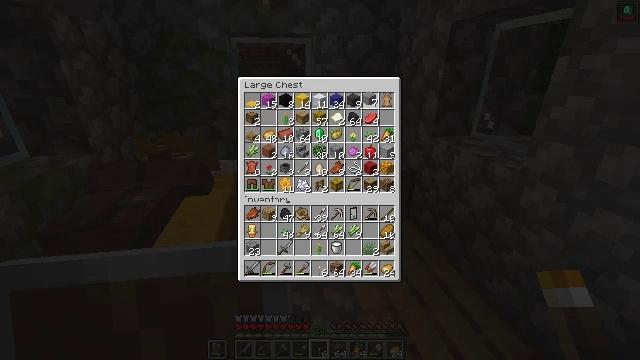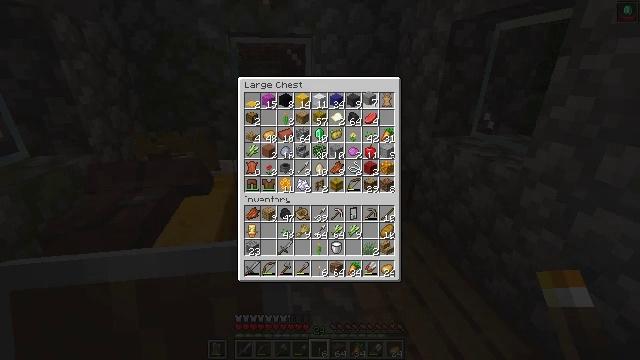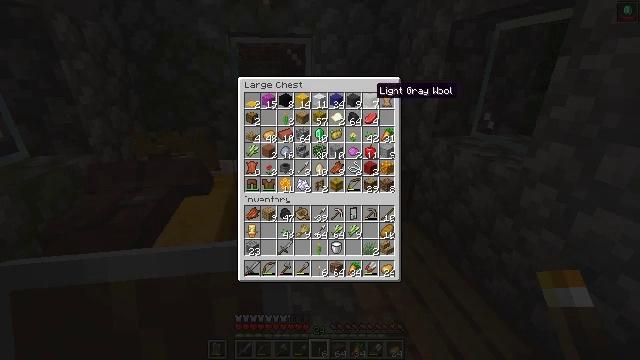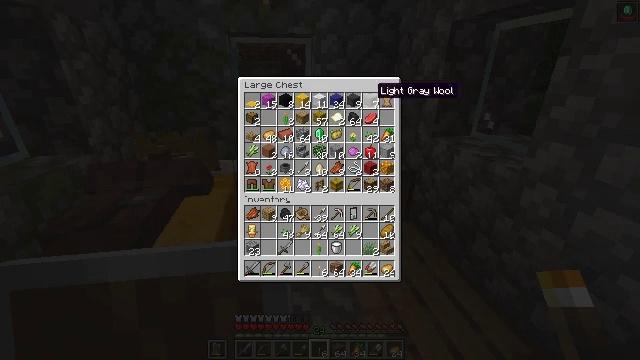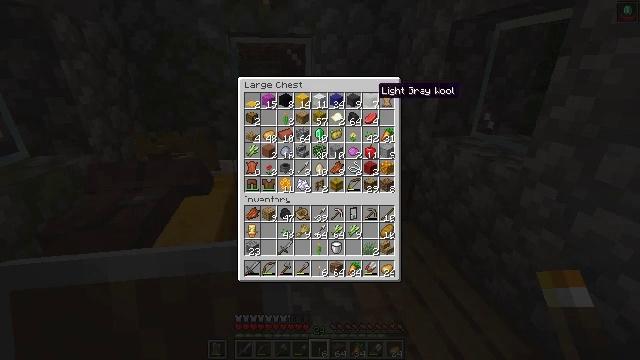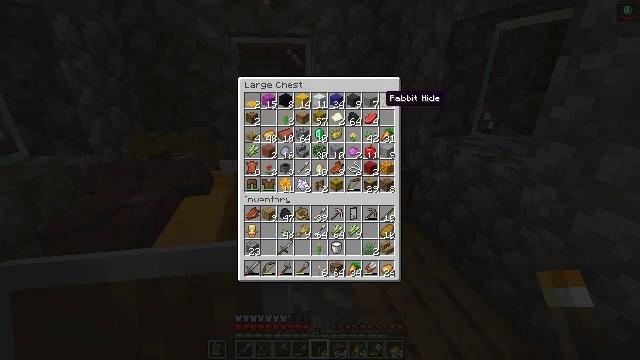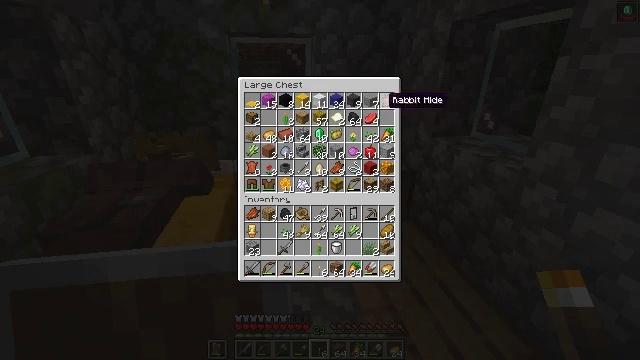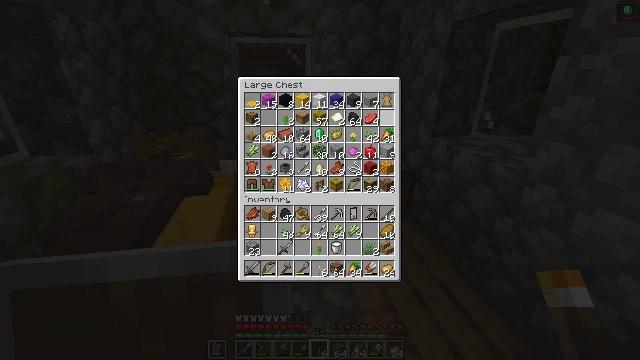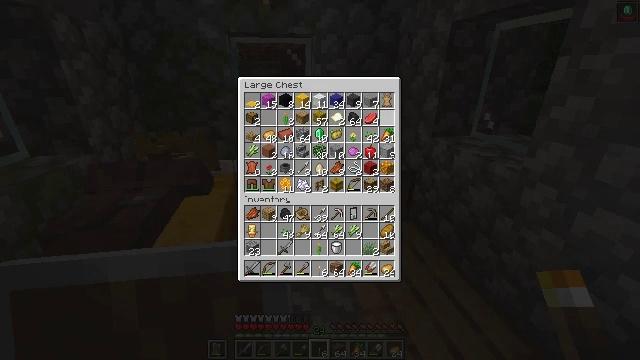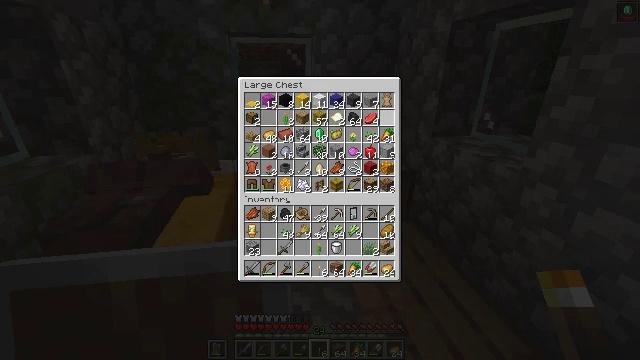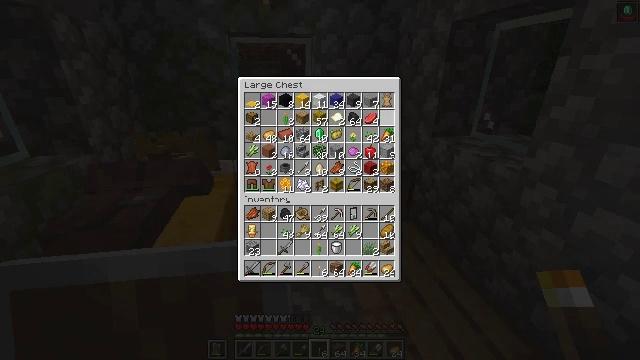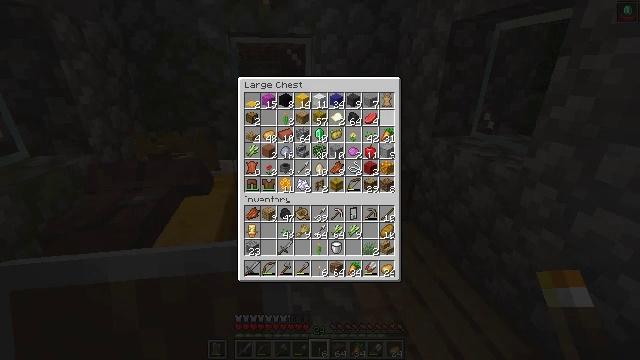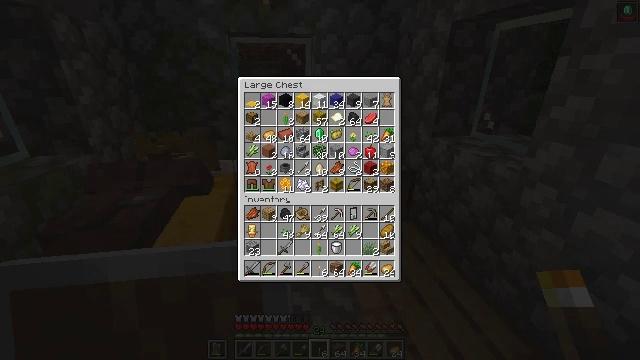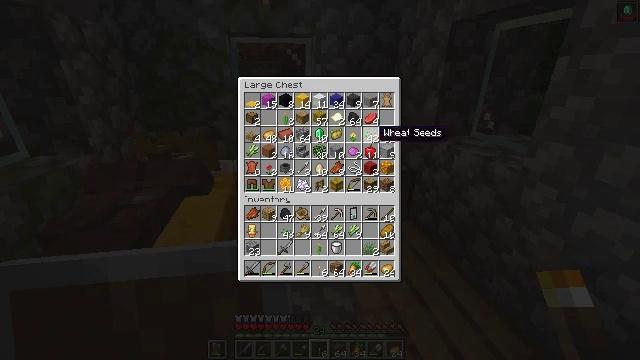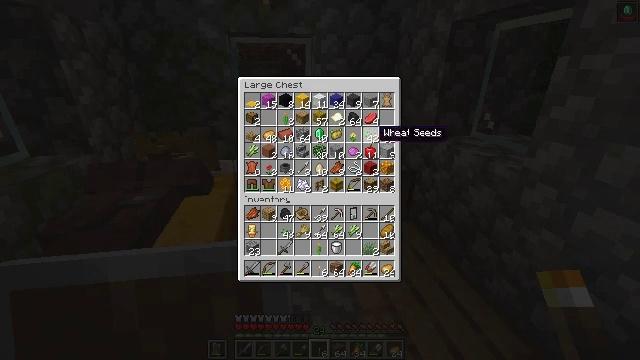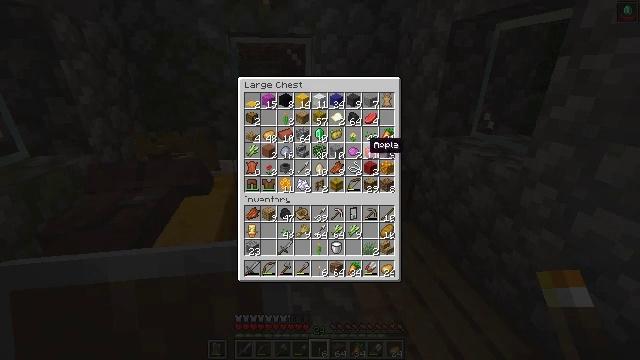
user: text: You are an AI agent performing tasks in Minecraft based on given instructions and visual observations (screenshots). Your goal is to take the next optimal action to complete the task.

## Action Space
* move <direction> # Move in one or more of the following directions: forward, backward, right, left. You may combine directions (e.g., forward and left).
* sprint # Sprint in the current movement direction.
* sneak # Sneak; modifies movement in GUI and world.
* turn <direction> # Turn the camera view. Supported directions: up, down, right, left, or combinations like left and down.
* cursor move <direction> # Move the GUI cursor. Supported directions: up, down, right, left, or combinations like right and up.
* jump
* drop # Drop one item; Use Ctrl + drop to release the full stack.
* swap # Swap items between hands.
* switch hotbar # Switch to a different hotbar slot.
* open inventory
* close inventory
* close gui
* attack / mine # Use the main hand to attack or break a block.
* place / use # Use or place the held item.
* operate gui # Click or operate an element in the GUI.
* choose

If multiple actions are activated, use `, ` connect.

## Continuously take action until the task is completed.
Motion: motion action
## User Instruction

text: Combine red dye and yellow dye to make orange dye.
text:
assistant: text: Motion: attack / mine
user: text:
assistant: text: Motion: no_op
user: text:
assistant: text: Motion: no_op
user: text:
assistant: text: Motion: no_op
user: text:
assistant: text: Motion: turn right and down
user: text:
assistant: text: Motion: no_op
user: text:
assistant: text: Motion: turn right
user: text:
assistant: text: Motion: no_op
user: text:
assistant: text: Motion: no_op
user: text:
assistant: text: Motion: no_op
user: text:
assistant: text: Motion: turn right and down
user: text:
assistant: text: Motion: turn down
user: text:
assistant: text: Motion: turn left
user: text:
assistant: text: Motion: no_op
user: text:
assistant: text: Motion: turn left and down
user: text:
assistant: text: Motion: turn down
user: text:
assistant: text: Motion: no_op
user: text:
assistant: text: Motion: turn right
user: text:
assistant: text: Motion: no_op
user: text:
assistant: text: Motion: attack / mine
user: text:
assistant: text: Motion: no_op
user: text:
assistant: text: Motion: turn right and up
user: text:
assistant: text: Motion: turn up
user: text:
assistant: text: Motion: turn up
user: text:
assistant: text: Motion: no_op
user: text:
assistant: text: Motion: no_op
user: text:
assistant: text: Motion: no_op
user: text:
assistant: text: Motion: no_op
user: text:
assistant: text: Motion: attack / mine
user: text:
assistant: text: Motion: no_op